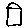
Label: house